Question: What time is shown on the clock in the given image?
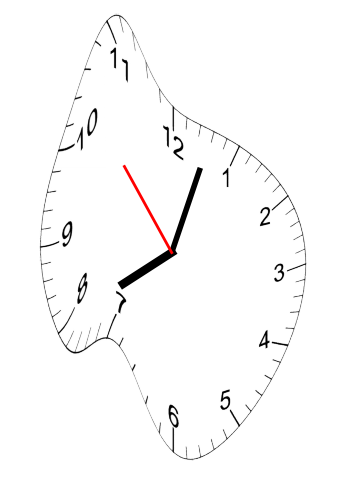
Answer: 08:02:53